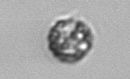
Label: coccolithophorid